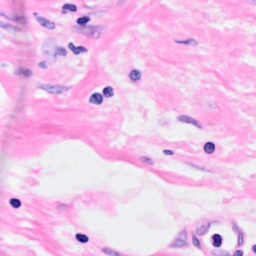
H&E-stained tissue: Breast